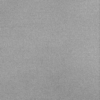
Label: dusty